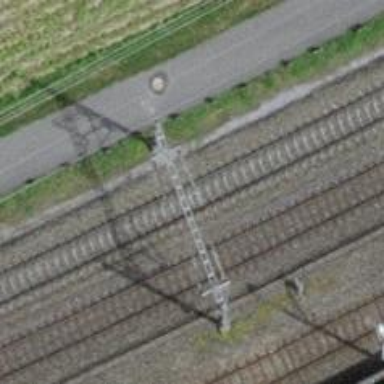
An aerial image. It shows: Single railway track with electrified contact line.